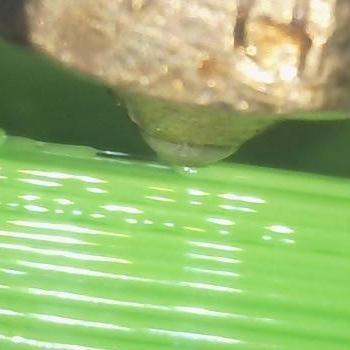
Flow rate: 105%